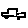
Label: car